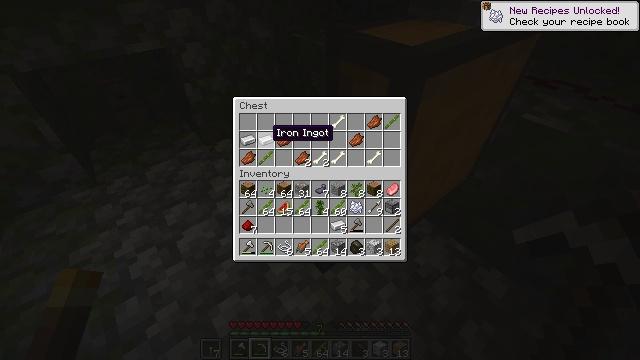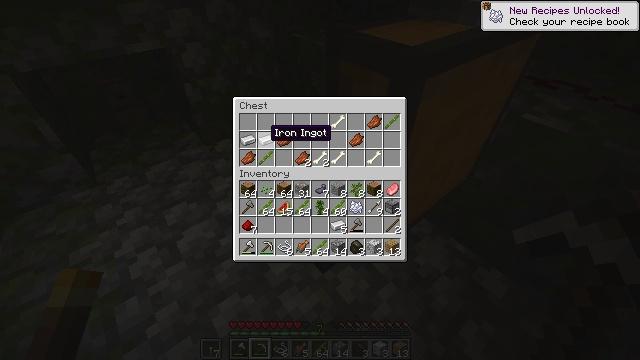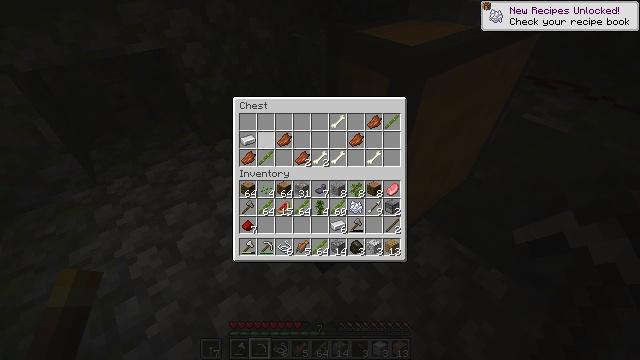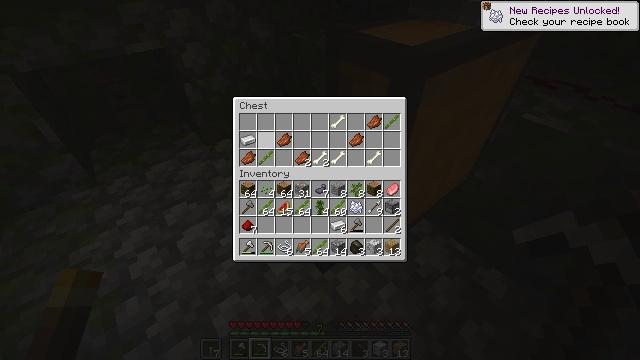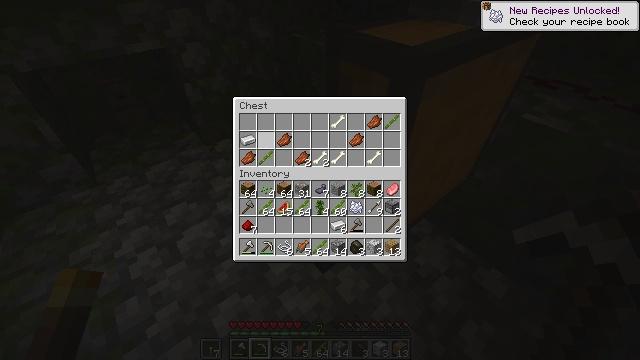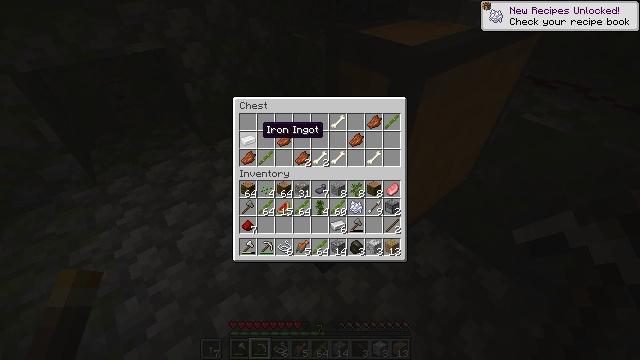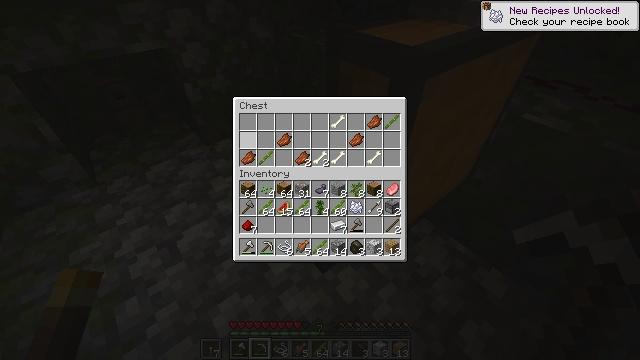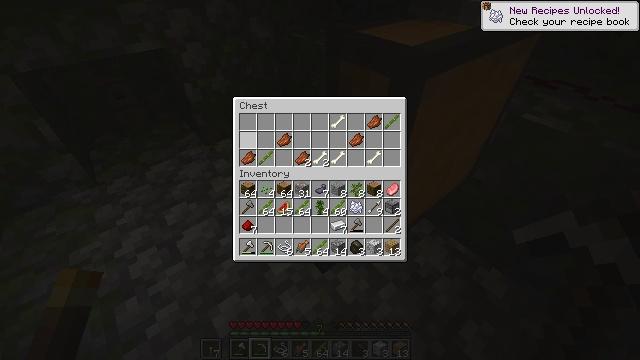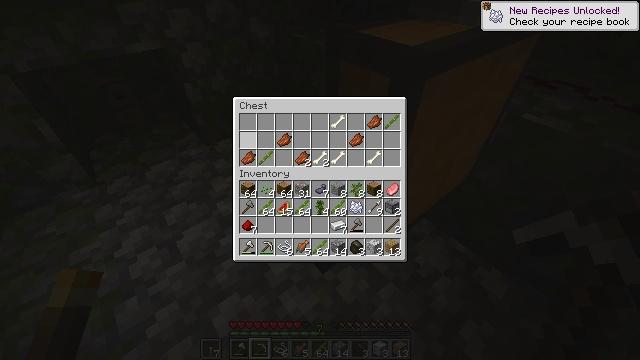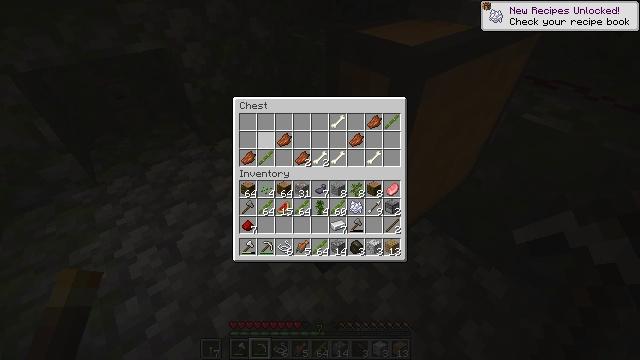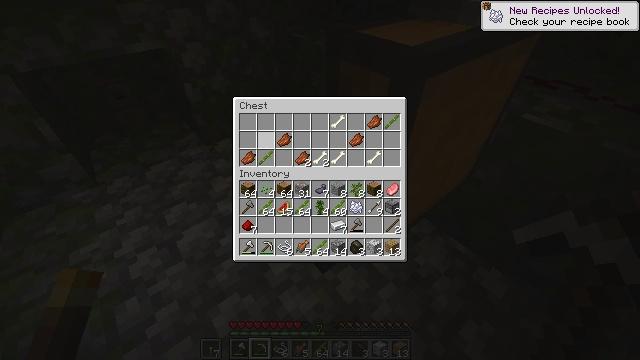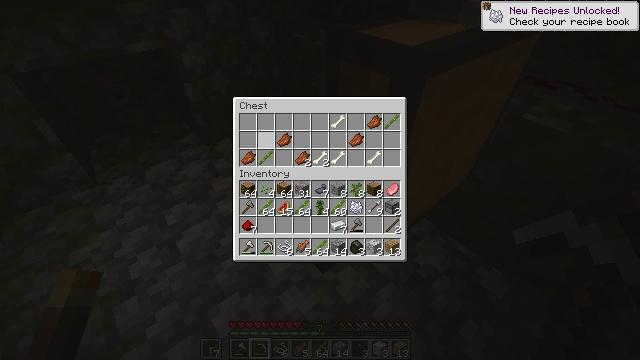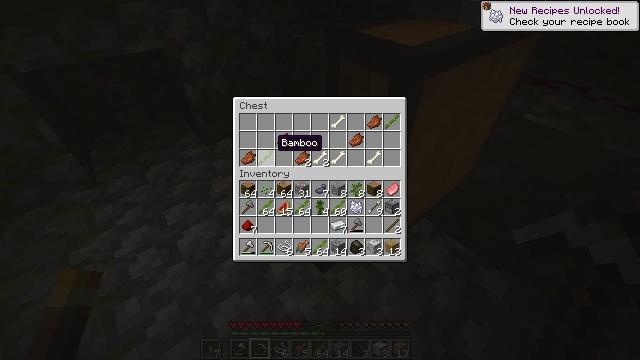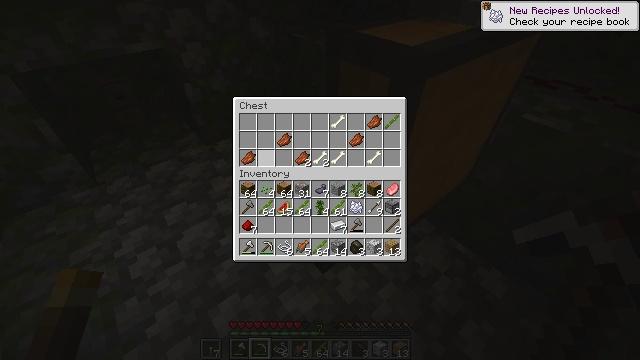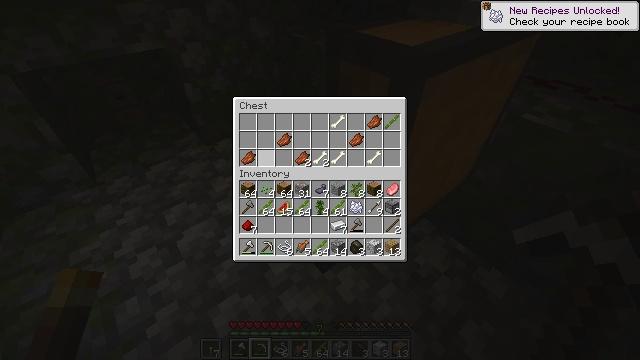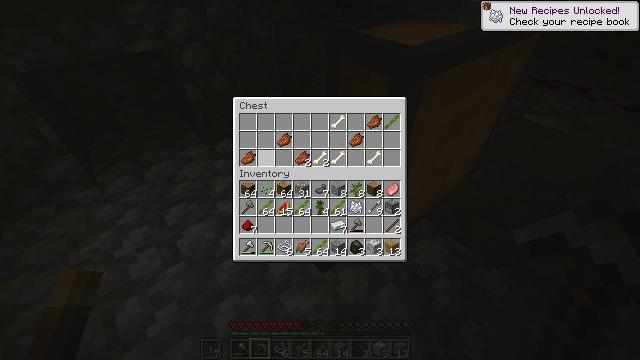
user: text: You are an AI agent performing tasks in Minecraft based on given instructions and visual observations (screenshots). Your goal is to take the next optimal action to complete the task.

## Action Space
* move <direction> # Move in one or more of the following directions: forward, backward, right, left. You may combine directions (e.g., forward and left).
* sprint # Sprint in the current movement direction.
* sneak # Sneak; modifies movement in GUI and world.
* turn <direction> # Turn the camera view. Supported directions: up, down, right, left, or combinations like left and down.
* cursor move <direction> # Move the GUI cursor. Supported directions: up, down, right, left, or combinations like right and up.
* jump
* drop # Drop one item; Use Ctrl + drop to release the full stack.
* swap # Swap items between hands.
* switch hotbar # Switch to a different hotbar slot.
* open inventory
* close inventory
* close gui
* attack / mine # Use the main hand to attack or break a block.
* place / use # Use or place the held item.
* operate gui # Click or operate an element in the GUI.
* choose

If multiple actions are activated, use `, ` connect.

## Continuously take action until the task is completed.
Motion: motion action
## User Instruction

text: Collect redstone wire by mining it.
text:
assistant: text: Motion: sneak
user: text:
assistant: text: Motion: sneak, operate gui
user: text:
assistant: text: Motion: sneak, operate gui
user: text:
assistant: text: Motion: sneak
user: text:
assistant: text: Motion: sneak
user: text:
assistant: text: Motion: sneak, operate gui
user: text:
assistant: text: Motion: sneak, operate gui
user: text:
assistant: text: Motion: sneak, operate gui
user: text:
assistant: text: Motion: sneak
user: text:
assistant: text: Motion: sneak
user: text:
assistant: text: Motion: sneak
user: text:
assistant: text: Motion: sneak
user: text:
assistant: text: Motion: sneak, operate gui
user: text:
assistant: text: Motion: sneak, operate gui
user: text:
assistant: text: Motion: sneak, operate gui
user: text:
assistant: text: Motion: sneak, cursor move right and down
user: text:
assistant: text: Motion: sneak, cursor move right
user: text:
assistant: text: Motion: sneak, cursor move right
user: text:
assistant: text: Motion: sneak
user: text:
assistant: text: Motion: sneak
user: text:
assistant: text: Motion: sneak, cursor move left
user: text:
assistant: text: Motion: sneak, cursor move left
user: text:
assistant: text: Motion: sneak
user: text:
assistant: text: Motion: sneak, operate gui
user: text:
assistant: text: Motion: sneak, operate gui
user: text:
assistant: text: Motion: sneak, operate gui
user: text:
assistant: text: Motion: sneak, operate gui
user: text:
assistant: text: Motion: sneak, cursor move right
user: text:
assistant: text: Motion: sneak, operate gui
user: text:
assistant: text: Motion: sneak, operate gui